Question: I am trying to find the average for the last 3 instances only. I am using the AVERAGEIF statement and it will calculate the average for the entire range but I need it to only calculate for that last 3 instances it finds (or less if there is less than 3 available). I need the entire column for G and H to have the average for the last 3 games that the Team played.
This is what I have:
'''
=AVERAGEIF(B3:C17,B17,D3:E17)
'''

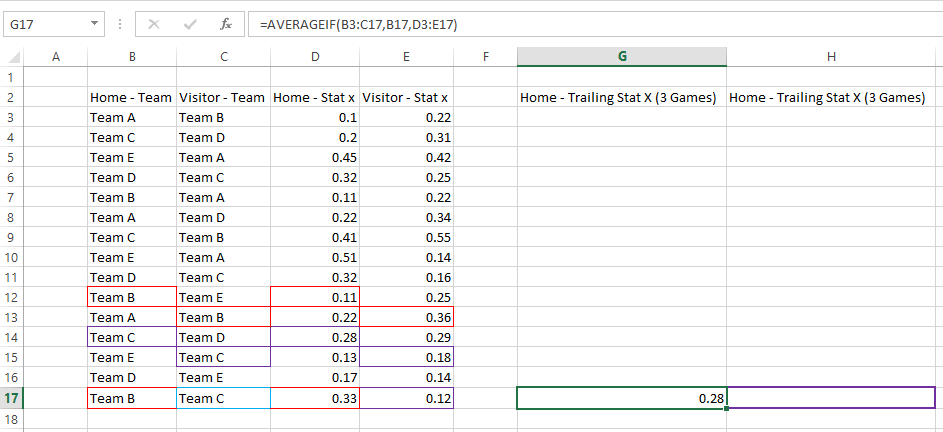
Answer: You can do this with array formulas (They have to be entered using the keys ++)...
Basic steps are:
1. Find the row (including and above current) that is the third highest row number containing the team name (or use row 1 otherwise)
2. Use the INDIRECT ranges in your AVERAGEIF from B-that_row to C-current_row and D_that_row to E-current_row
So in cell 'F17' you would have the formula
'''
{=AVERAGEIF(INDIRECT("B"&LARGE(IF(--($B$3:B17=B17)+($C$3:C17=B17),ROW($B$3:B17),1),3)&":"&CELL("address",C17)),B17,INDIRECT("D"&LARGE(IF(--($B$3:B17=B17)+($C$3:C17=B17),ROW($B$3:B17),1),3)&":"&CELL("address",E17)))}
'''
We repeat some of the logic, because we have two ranges (criteria range and average range).
- 'IF(--($B$3:B17=B17)+($C$3:C17=B17),ROW($B$3:B17),1)''+'- 'LARGE(...,3)'- 'INDIRECT("B"&...&":"&CELL("address",C17))'- 'AVERAGEIF''INDIRECT'
Fun question! Good luck. And remember to use ++ to enter it!
The above was giving an '#NUM!' error for the first two rows - that was because the 'LARGE' function was trying to get the third largest in an array of 2! Also noticed that there were some cases where the column letter needed to be absolute (i.e. '$') for copying to the column. So the updated formula:
'''
{=AVERAGEIF(INDIRECT("B"&LARGE(IF(--($B$3:$B17=B17)+($C$3:$C17=B17),ROW($B$3:$B17),1),MIN(3,ROW()-2))&":"&CELL("address",$C17)),B17,INDIRECT("D"&LARGE(IF(--($B$3:$B17=B17)+($C$3:$C17=B17),ROW($B$3:$B17),1),MIN(3,ROW()-2))&":"&CELL("address",$E17)))}
'''
- '3''MIN(3,ROW()-2)'